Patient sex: M
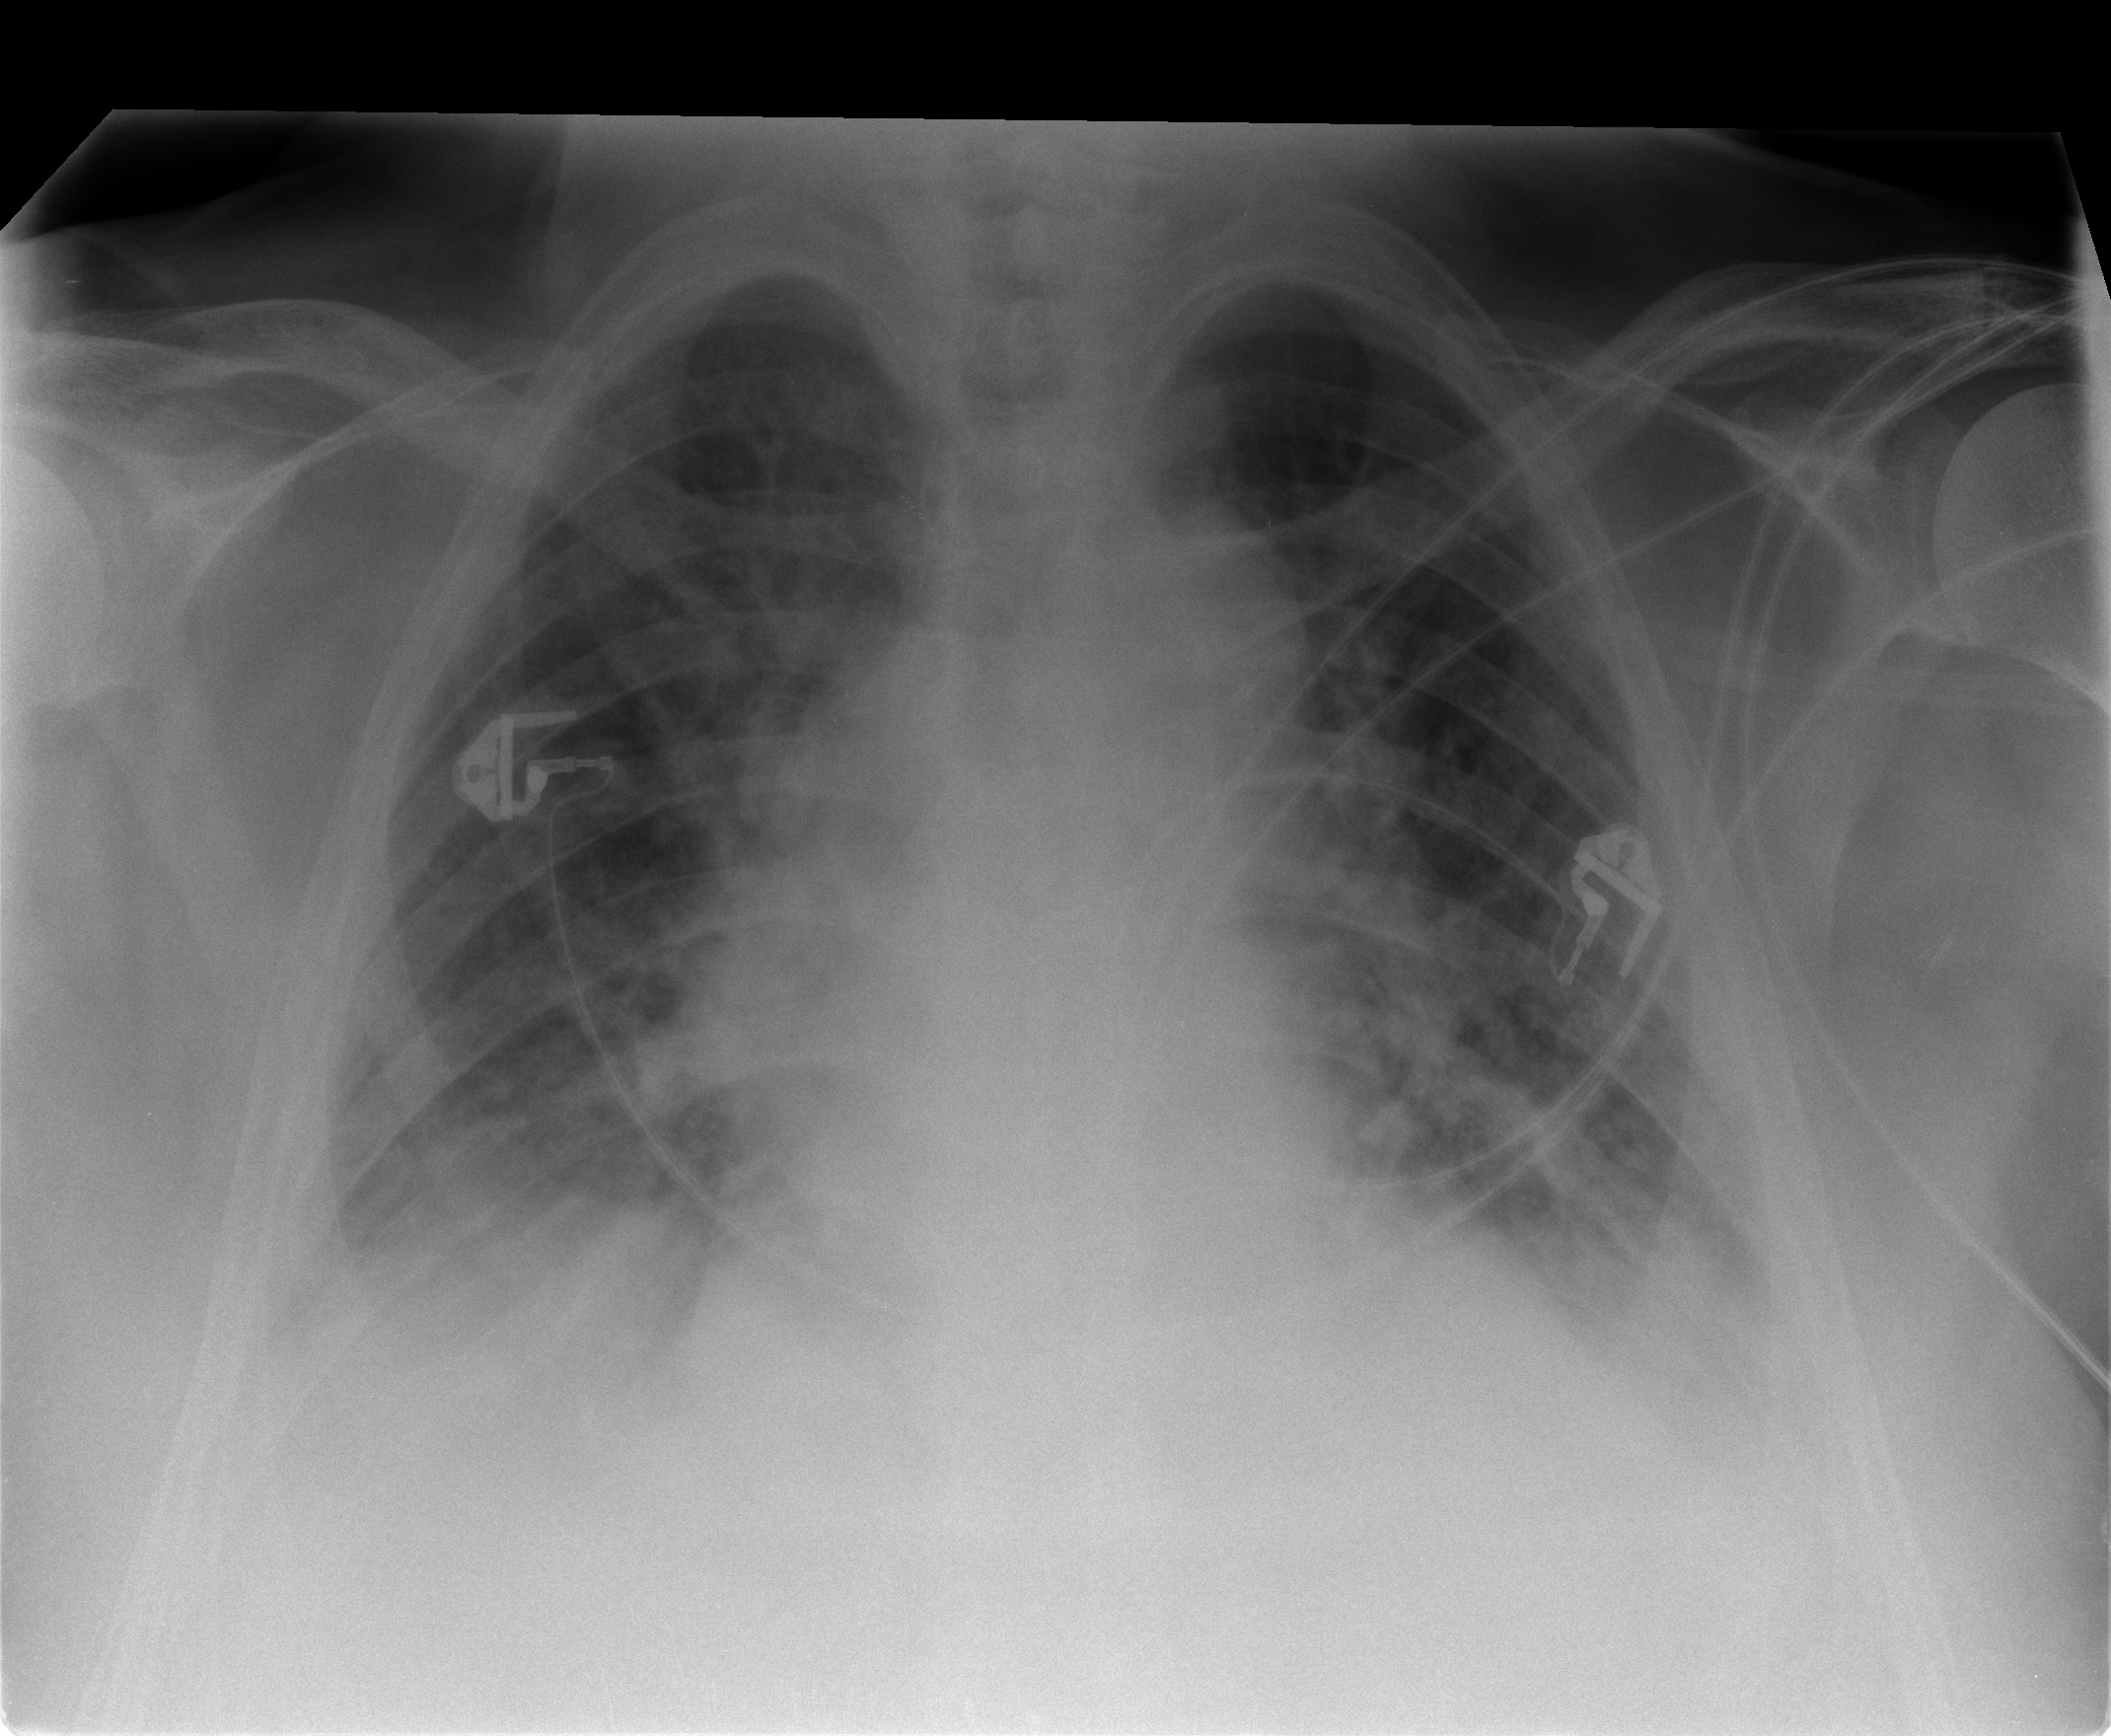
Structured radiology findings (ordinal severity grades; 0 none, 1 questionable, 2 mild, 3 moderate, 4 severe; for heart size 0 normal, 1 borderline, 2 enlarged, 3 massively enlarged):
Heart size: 2
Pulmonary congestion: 3
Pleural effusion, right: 0
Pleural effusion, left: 0
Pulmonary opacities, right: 3
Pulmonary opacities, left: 3
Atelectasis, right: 2
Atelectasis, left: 2